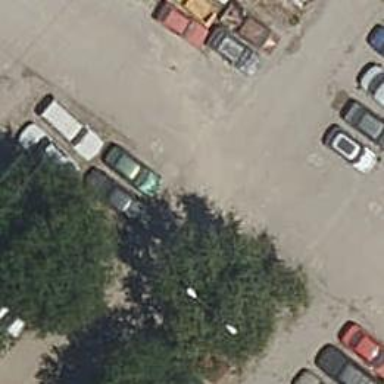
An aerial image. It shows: Road serving as parking aisle.